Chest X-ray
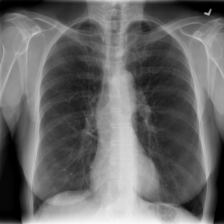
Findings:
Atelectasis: negative
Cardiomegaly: negative
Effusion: negative
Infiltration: negative
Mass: negative
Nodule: negative
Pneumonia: negative
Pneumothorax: positive
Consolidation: negative
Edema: negative
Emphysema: negative
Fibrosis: negative
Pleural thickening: negative
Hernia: negative